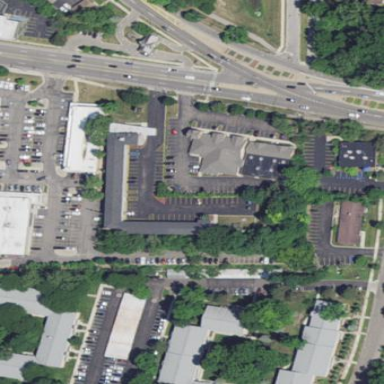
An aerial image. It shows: Commercial building used as hotel.